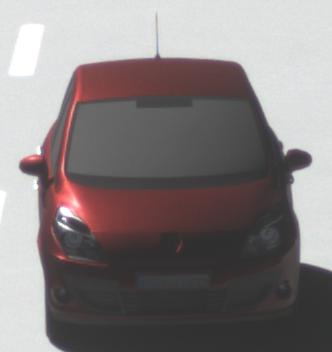
Make: Renault
Model: Scénic 1.6 16V 110
Detailed model: Scénic (III)
Model produced from: 2009/06
Model produced until: 2010/08
Doors: 5
Color: red
Road condition: dry road
Daytime: morning or afternoon
Contrast: high contrast